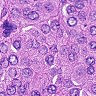
Metastatic tissue present: yes